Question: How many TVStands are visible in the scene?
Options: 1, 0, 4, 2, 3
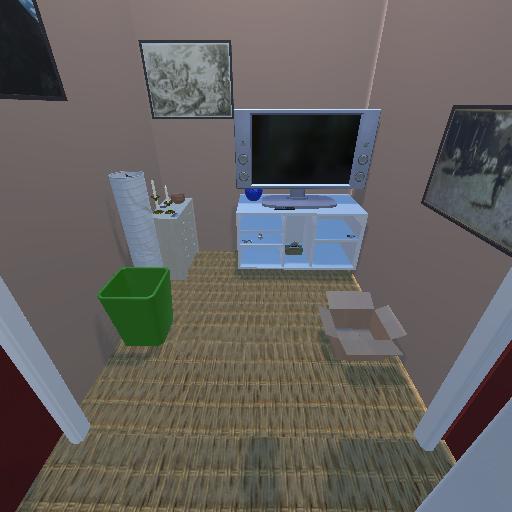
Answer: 1